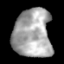
Tissue: lung
Cell type: Epithelial cells
Senescence score: 0.1646
Nuclear area (px): 1807
Mean DAPI intensity: 167.891